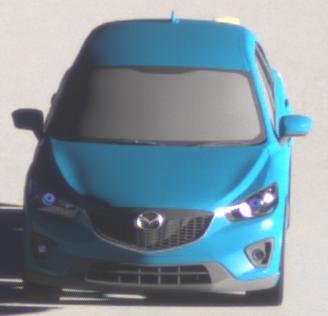
Make: Mazda
Model: CX-5 2.0 SKYACTIV-G 160
Detailed model: CX-5 (GH)
Model produced from: 2012/04
Model produced until: 2015/02
Doors: 5
Color: blue
Road condition: dry road
Daytime: sunrise or sunset
Contrast: high contrast